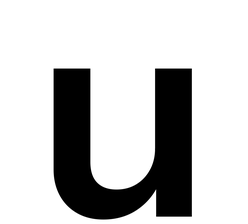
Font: InstrumentSans_SemiBold